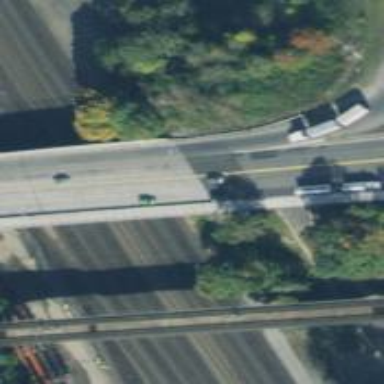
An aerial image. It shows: Trunk highway with bridge.